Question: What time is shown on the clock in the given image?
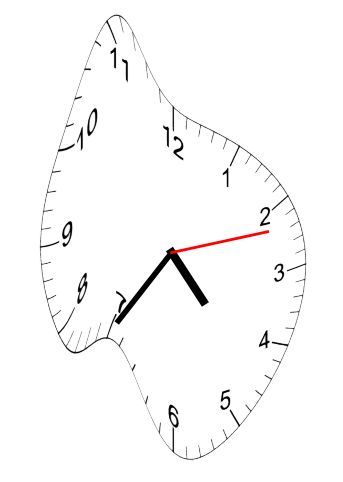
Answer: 04:35:12